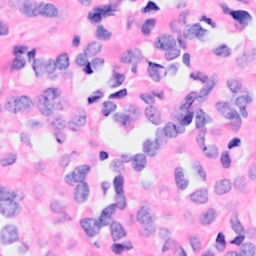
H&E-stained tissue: Breast